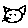
Label: cat